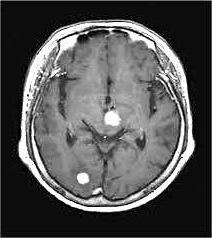
Label: notumor